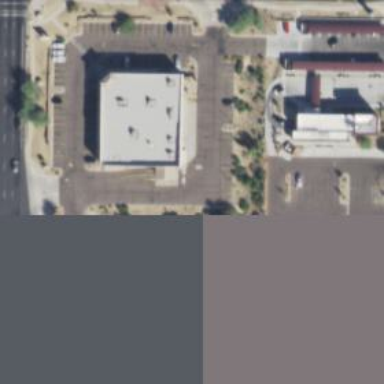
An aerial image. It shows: Pharmacy providing healthcare services.